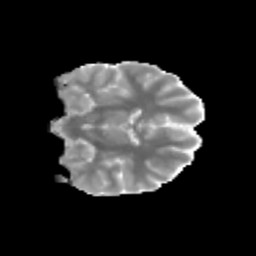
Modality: MD
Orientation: coronal
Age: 12
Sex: female
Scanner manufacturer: siemens
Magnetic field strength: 3 T
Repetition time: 3.8 s
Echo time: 0.07 s